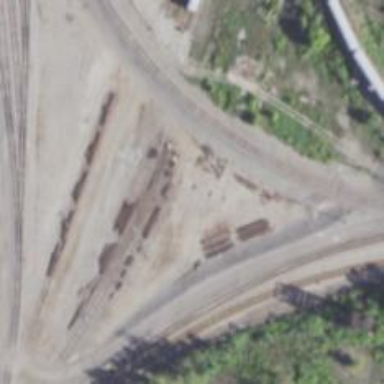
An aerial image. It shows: Abandoned spur railway.